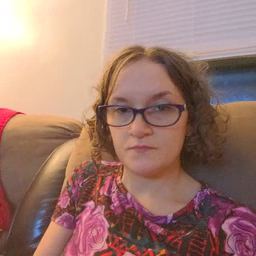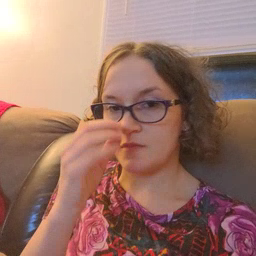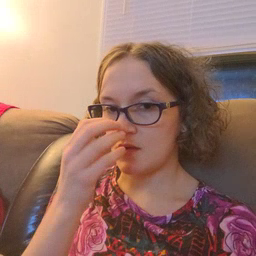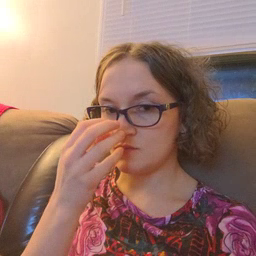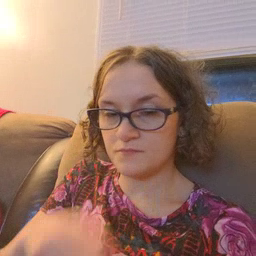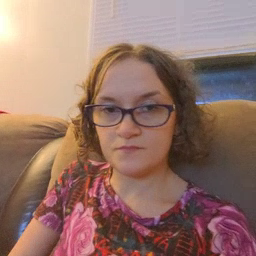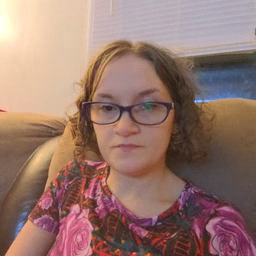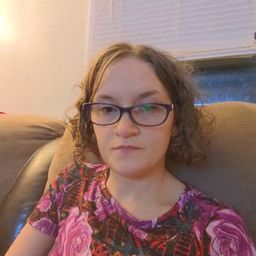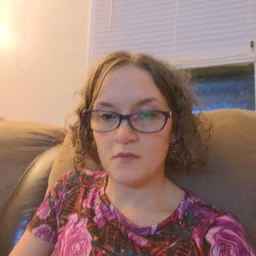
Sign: clown